Field crop: maize
Growth stage: 2
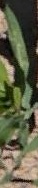
Species: maize